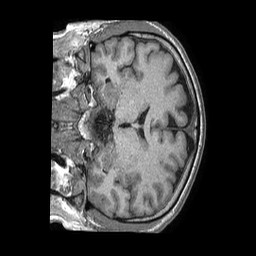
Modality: T1w
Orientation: coronal
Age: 52
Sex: male
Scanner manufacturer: philips
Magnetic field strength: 1.5 T
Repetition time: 0.007712 s
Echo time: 0.003513 s